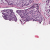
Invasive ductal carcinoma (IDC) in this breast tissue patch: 1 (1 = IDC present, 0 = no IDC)